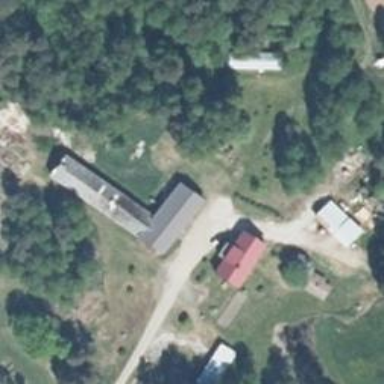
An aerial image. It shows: Farmyard area.